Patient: sex M, age 34
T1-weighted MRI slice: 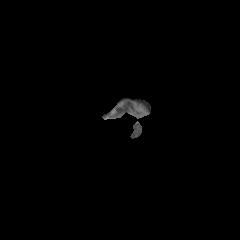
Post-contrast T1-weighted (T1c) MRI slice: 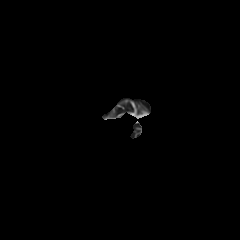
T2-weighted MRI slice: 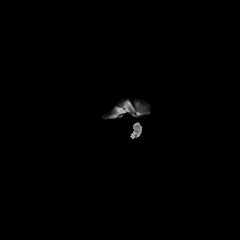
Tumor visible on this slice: no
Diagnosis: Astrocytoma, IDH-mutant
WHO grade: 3